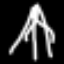
Label: The Eiffel Tower